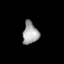
Tissue: lung
Cell type: Epithelial cells
Senescence score: 0.197
Nuclear area (px): 336
Mean DAPI intensity: 165.387